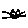
Label: cat